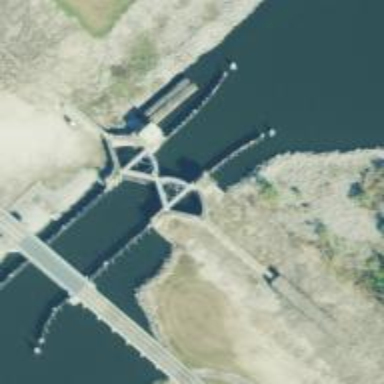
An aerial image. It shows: Lock gate on waterway.